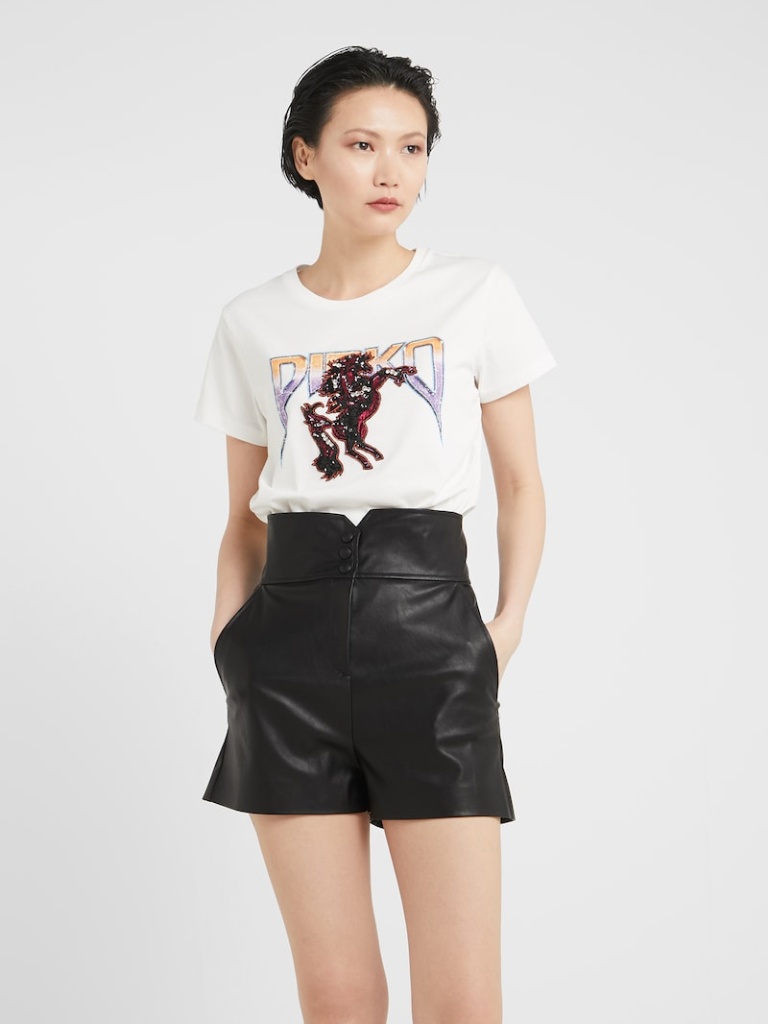
cotton relaxed short sleeve hip length Fully Tucked in crew t-shirt